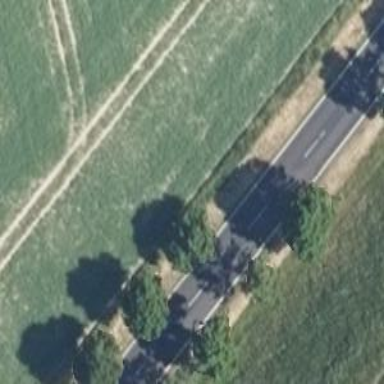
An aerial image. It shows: Row of broadleaved trees.